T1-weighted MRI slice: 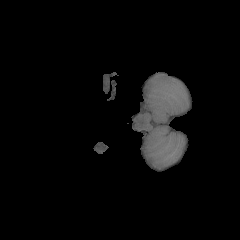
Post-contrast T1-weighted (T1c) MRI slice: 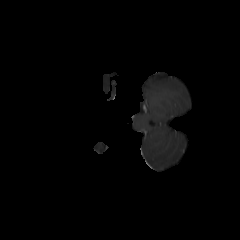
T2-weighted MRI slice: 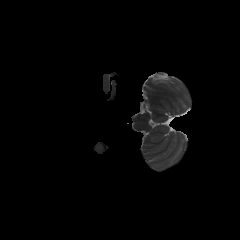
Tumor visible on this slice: no